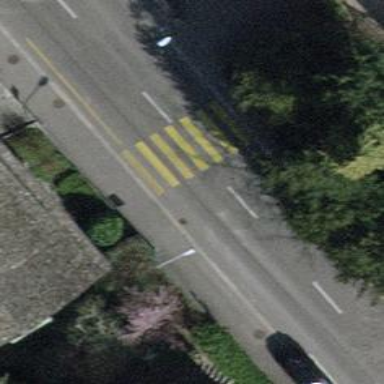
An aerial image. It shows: Uncontrolled zebra crossing with notable zebra markings.